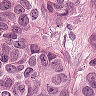
Metastatic tissue present: yes